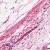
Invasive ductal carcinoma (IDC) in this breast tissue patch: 0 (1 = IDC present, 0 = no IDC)